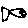
Label: fish